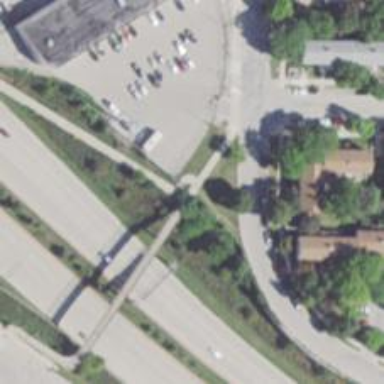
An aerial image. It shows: Trestle bridge over footway road.